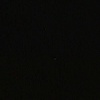
Label: space